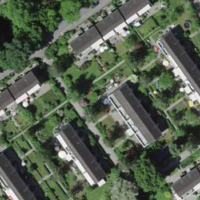
EUNIS habitat code: 55
Species observed at this site:
Allium ursinum
Autographa gamma
Eratigena atrica
Dactylis glomerata